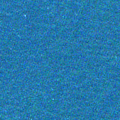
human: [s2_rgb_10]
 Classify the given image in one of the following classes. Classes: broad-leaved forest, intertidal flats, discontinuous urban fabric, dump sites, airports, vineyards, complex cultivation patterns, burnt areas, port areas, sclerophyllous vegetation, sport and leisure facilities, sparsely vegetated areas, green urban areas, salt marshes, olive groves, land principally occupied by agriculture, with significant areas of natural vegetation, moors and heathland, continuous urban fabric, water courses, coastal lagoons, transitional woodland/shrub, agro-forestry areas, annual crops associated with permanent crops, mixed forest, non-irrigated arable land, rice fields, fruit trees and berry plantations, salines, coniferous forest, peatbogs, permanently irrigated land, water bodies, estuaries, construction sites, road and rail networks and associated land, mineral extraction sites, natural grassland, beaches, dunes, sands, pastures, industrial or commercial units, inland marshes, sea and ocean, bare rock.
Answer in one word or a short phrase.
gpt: sea and ocean